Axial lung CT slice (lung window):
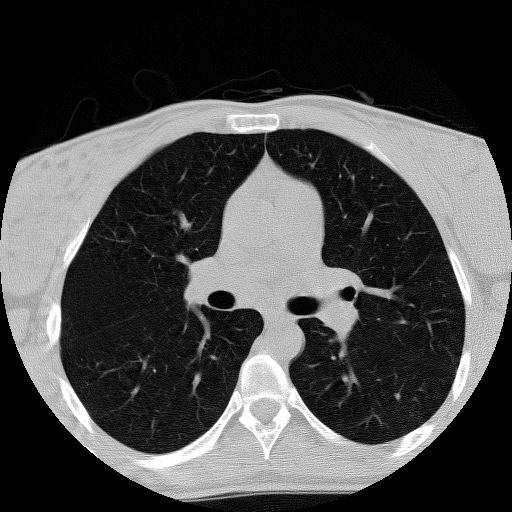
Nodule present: no